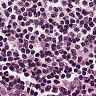
Metastatic tissue present: no